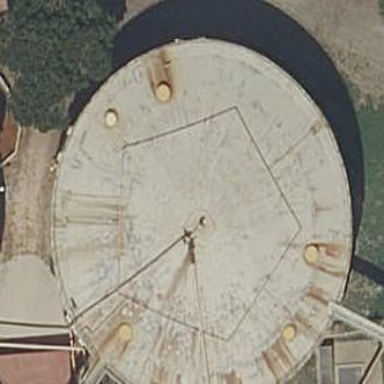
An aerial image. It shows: Storage tank which is man-made and housed in building.